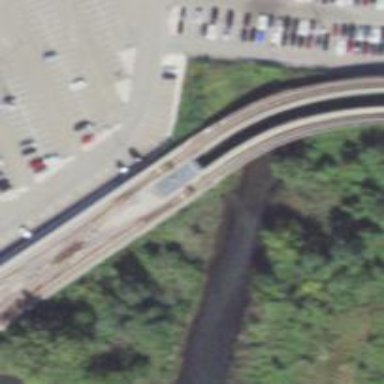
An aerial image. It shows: Bridge used by the electrified light rail system.